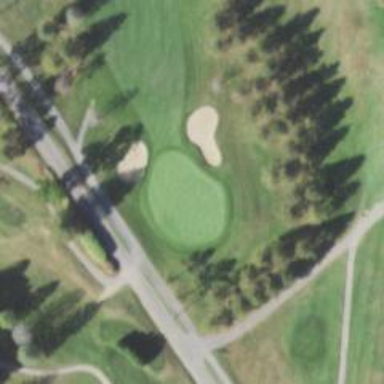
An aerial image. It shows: Golf hole.